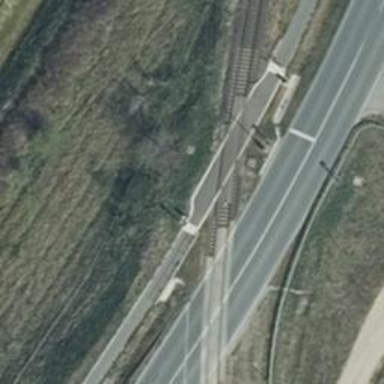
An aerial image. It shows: Railway crossing with traffic signals and barrier.